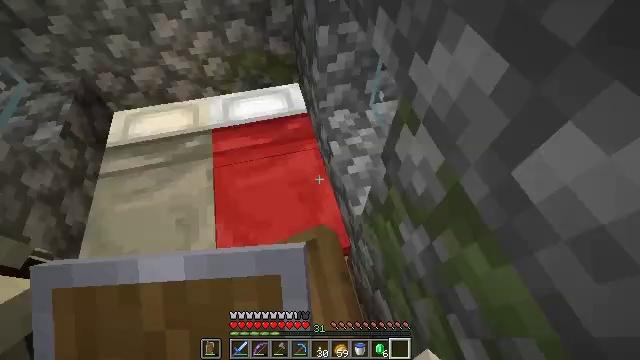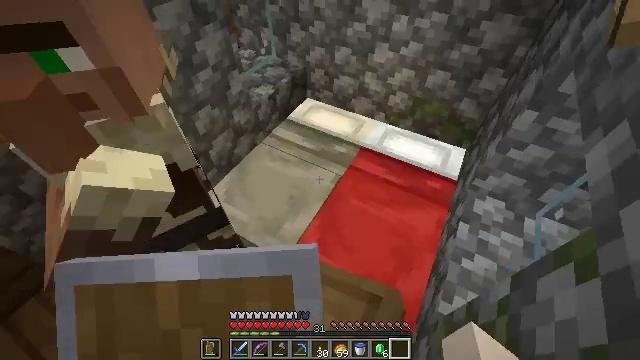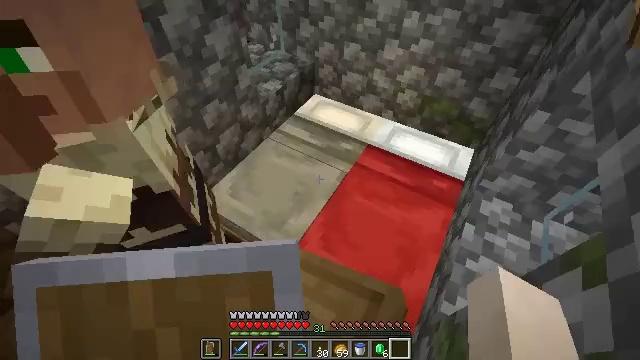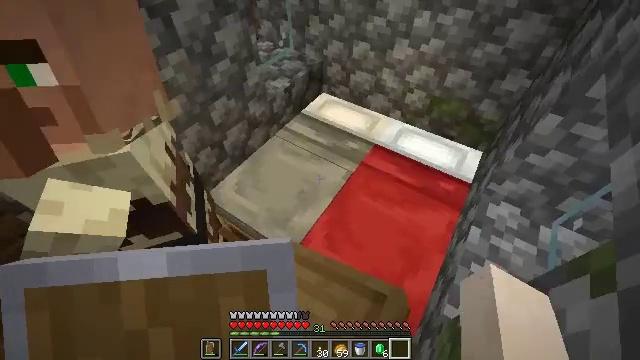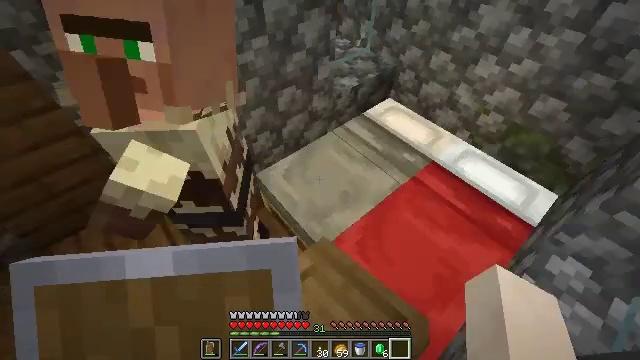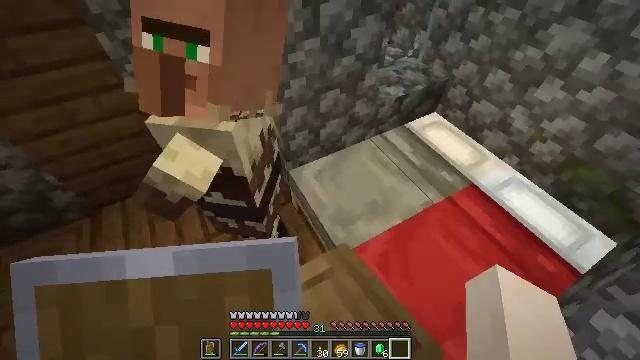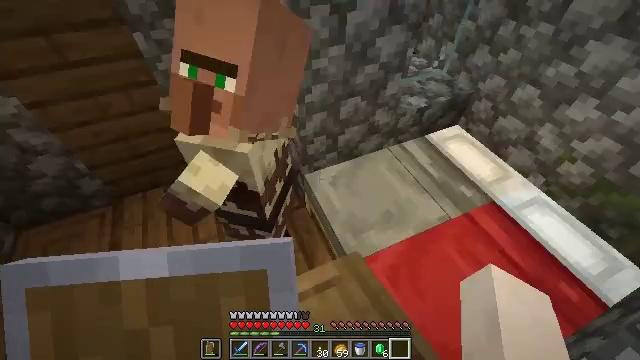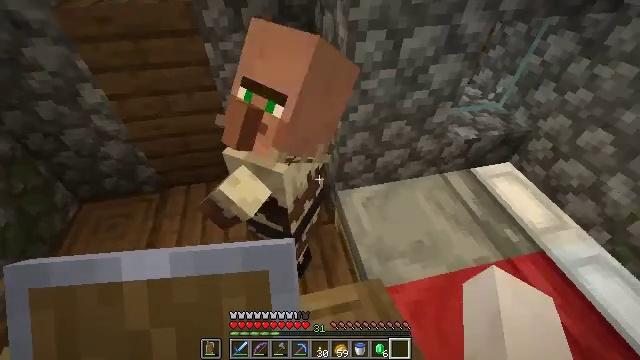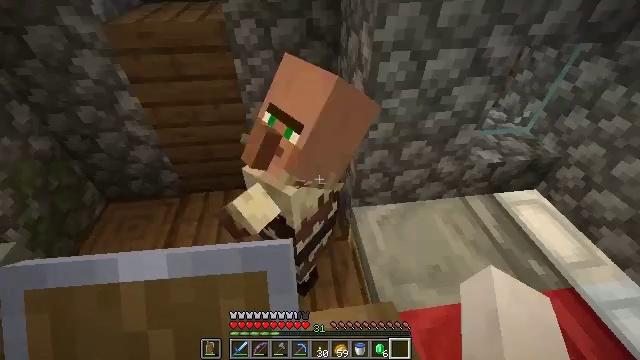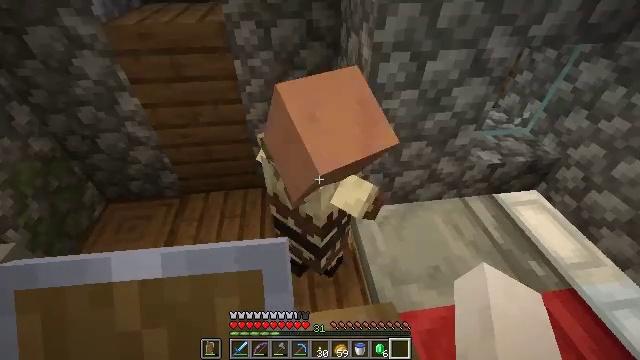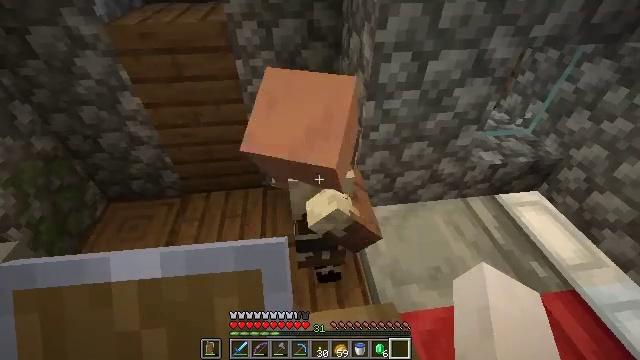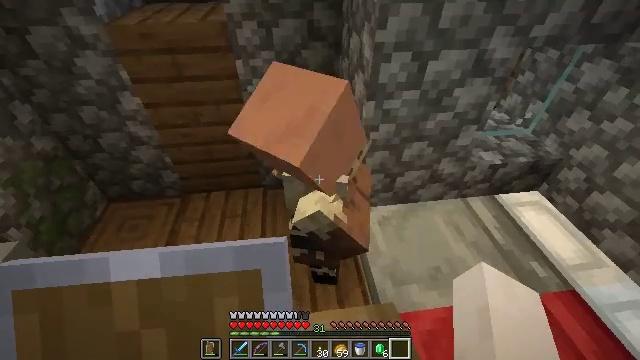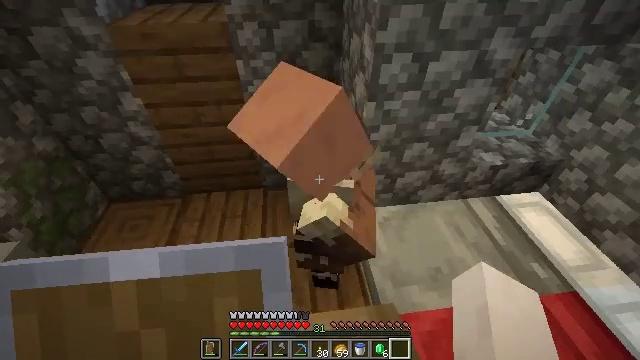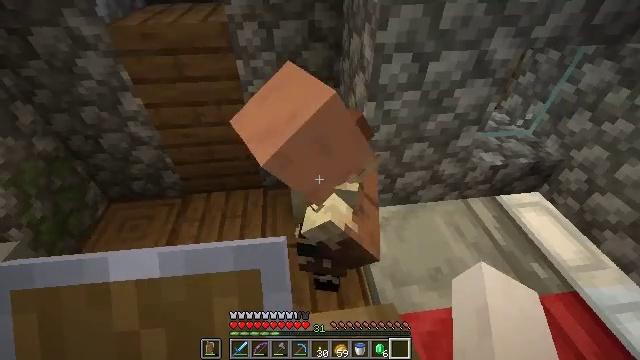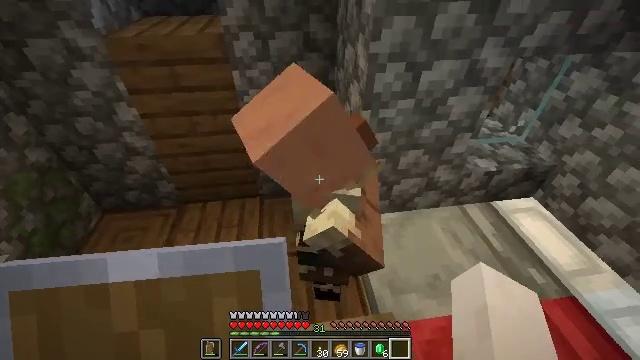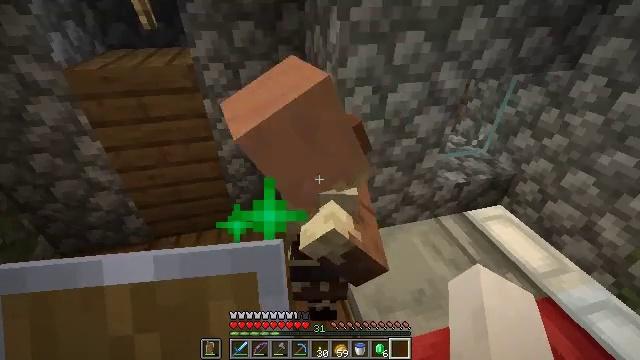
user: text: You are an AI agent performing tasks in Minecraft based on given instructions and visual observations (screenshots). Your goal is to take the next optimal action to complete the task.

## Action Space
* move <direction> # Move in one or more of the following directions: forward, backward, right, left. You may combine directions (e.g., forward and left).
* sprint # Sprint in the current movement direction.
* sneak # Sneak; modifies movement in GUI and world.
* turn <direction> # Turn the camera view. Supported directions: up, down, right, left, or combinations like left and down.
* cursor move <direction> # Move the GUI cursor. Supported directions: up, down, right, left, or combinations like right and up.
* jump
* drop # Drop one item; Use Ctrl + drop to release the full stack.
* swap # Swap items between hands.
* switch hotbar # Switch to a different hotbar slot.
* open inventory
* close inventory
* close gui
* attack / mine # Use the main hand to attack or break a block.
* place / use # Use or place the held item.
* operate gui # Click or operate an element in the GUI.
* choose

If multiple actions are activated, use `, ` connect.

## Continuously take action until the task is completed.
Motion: motion action
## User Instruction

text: Collect the lectern by destroying it.
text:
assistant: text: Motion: turn left and up
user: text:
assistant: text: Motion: turn left
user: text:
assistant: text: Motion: turn left
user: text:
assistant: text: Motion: turn left
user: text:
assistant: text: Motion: turn left
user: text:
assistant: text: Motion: turn left and up
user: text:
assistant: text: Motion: turn left and up
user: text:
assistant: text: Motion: turn left and up
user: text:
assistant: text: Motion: no_op
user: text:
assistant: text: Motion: no_op
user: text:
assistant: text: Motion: no_op
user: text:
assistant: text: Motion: no_op
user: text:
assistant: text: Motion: no_op
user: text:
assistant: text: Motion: turn right and up
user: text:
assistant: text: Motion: turn right and up
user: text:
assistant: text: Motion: no_op
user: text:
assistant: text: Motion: no_op
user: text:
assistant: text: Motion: turn right and down
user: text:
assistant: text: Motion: no_op
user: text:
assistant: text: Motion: turn right and up
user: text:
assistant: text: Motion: turn right and up
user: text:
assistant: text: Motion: no_op
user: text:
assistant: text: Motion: turn right and up
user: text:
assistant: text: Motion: use / place
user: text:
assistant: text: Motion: use / place
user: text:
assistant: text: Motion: no_op
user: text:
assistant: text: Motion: no_op
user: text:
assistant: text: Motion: turn left
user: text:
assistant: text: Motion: cursor move left, open gui
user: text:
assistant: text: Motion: cursor move left